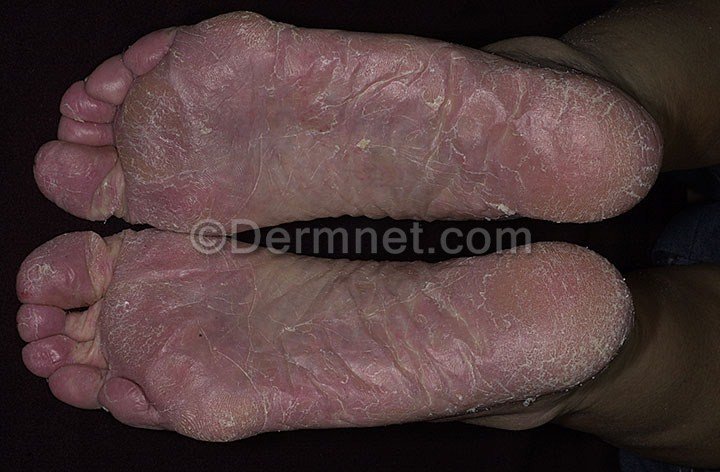
Disease: Tinea Ringworm Candidiasis and other Fungal Infections